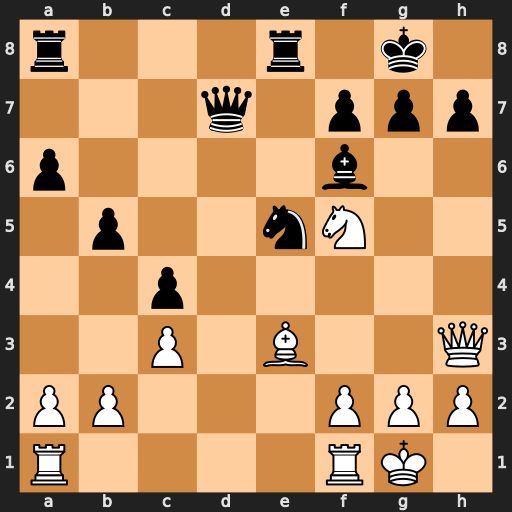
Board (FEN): r3r1k1/3q1ppp/p4b2/1p2nN2/2p5/2P1B2Q/PP3PPP/R4RK1
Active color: w
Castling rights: -
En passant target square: -
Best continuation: f4 Kh8 fxe5